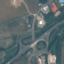
Label: Highway